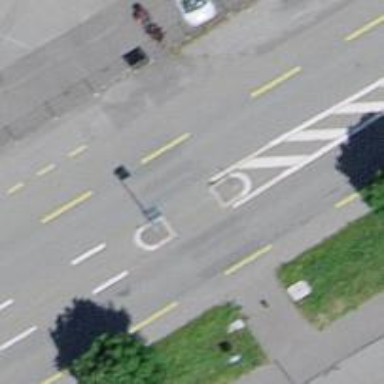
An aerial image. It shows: Uncontrolled crossing on the road.